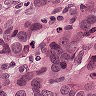
Metastatic tissue present: yes